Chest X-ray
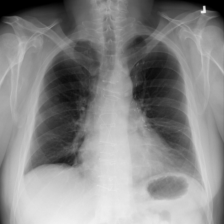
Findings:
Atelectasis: negative
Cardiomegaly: negative
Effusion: positive
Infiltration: negative
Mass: negative
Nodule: positive
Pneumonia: negative
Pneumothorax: negative
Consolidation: negative
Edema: negative
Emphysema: negative
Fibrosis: negative
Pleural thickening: negative
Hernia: negative